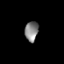
Tissue: prostate
Cell type: T cells
Senescence score: 0.2283
Nuclear area (px): 264
Mean DAPI intensity: 131.58